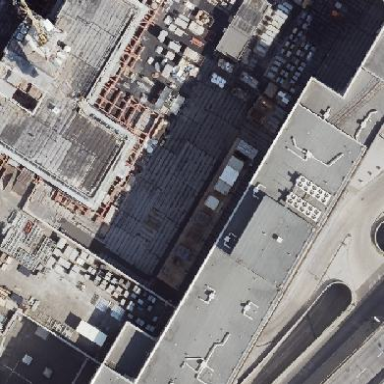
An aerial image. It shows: Part of the building is designated for commercial use.